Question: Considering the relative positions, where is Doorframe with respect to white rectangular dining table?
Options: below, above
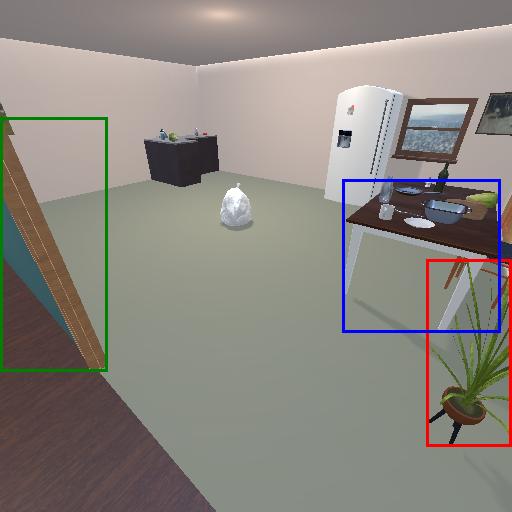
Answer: below